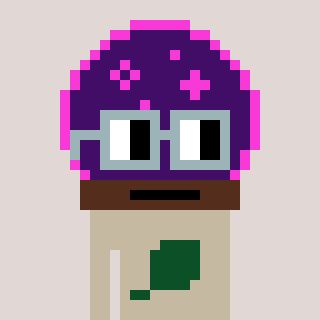
a pixel art character with square dark gray glasses, a crystalball-shaped head and a bege-colored body on a warm background